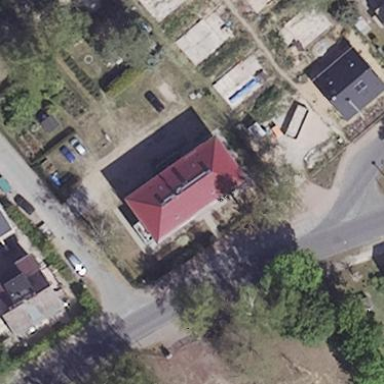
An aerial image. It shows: Residential apartments building.